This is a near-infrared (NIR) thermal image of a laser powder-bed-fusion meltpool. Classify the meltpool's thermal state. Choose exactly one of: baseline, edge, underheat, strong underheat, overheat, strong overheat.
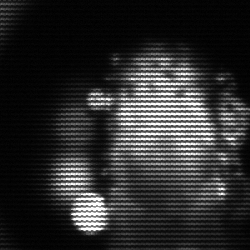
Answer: strong underheat